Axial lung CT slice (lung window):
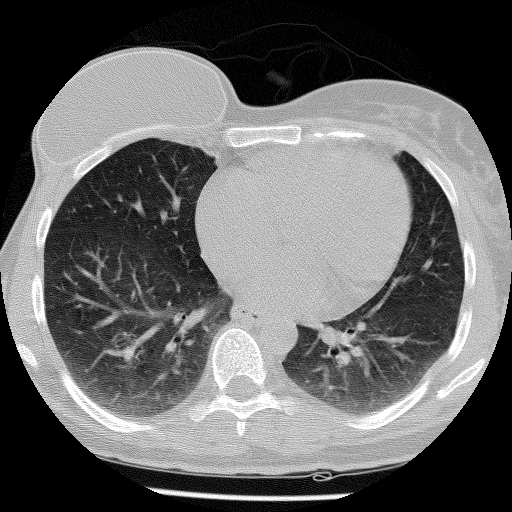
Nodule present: no